Question: I am trying to style a Bootstrap 3 carousel with CSS to have rounded corners. I am able to round the corners of the images in the carousel, but for some reason the background carousel edges remain unrounded. What am I doing wrong here?
'''
<style type="text/css">
.carousel {
border-radius: 55px 55px 55px 55px;
height: 500px;
margin-bottom: 60px;
margin-top: 40px;
margin-left: 200px;
margin-right: 200px;
}
/* Since positioning the image, we need to help out the caption */
.carousel-caption {
z-index: 10;
}
/* Declare heights because of positioning of img element */
.carousel .item {
width: 100%;
height: 500px;
background-color: #777;
}
.carousel-inner > .item > img {
position: absolute;
top: 0;
left: 0;
min-width: 100%;
height: 500px;
}
@media (min-width: 768px) {
.carousel-caption p {
margin-bottom: 20px;
font-size: 21px;
line-height: 1.4;
}
}
img {
border-radius: 55px 55px 55px 55px;
}
</style>
<div id="carousel" class="carousel slide" data-ride="carousel" data-interval="30000" data-pause="hover">
<!-- Menu -->
<ol class="carousel-indicators">
<li data-target="#carousel" data-slide-to="0" class="active"></li>
<li data-target="#carousel" data-slide-to="1"></li>
<li data-target="#carousel" data-slide-to="2"></li>
</ol>
<!-- Items -->
<div class="carousel-inner">
<div class="item active">
<img src="images/image3.jpg" alt="Slide 1" />
</div>
<div class="item">
<img src="images/image7.jpg" alt="Slide 2" />
</div>
<div class="item">
<img src="images/image6.jpg" alt="Slide 3" />
</div>
</div>
<a href="#carousel" class="left carousel-control" data-slide="prev">
<span class="glyphicon glyphicon-chevron-left"></span>
</a>
<a href="#carousel" class="right carousel-control" data-slide="next">
<span class="glyphicon glyphicon-chevron-right"></span>
</a>
</div>
'''
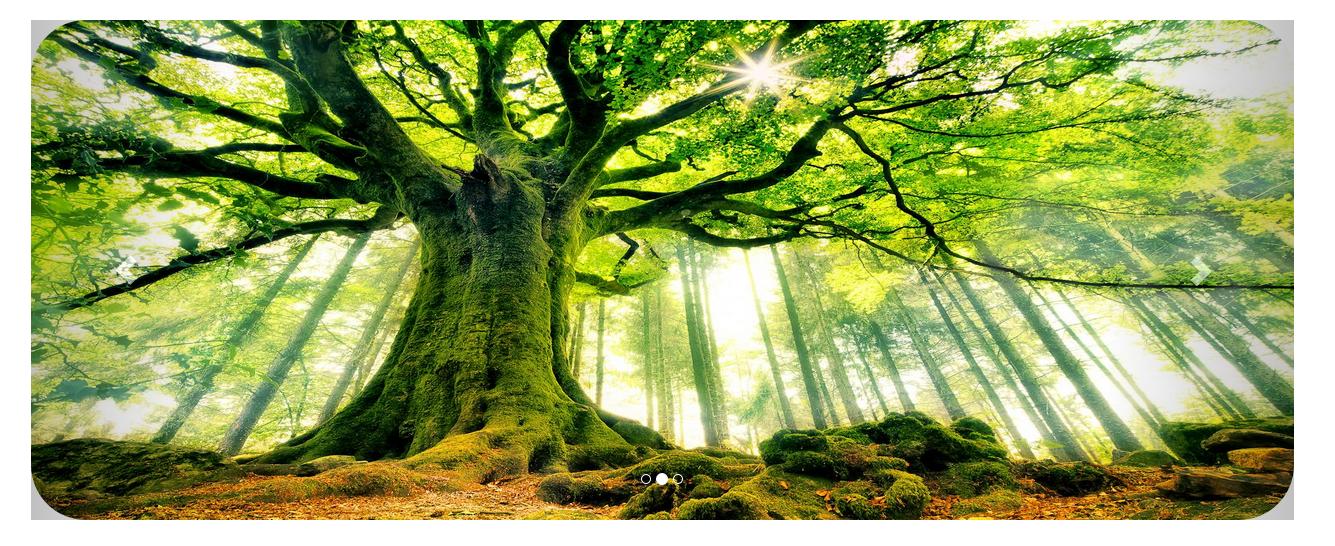
Answer: You need to hide the overflow:
'''
.carousel {
border-radius: 55px 55px 55px 55px;
overflow: hidden;
...
}
'''